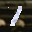
Label: 1